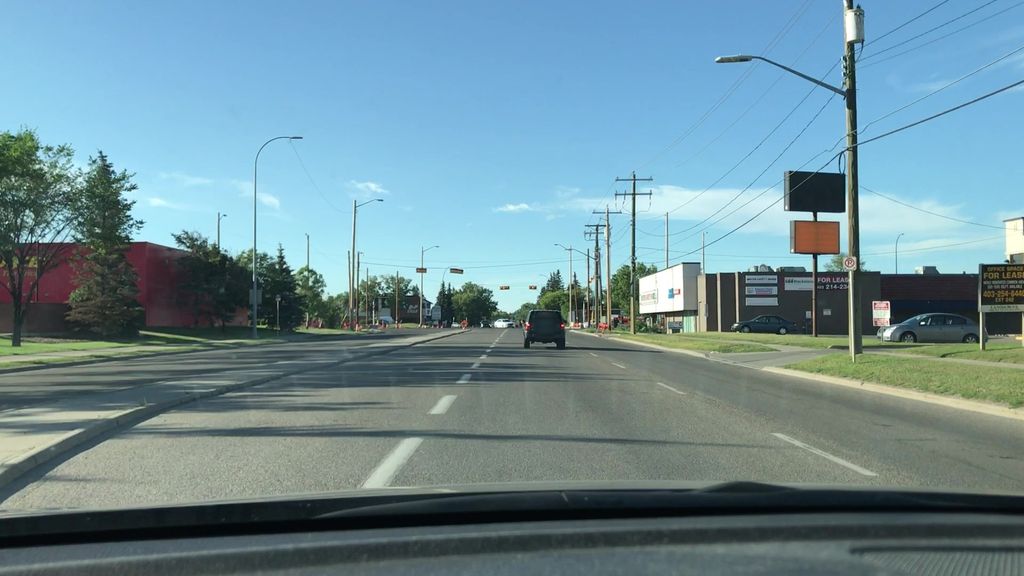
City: calgary